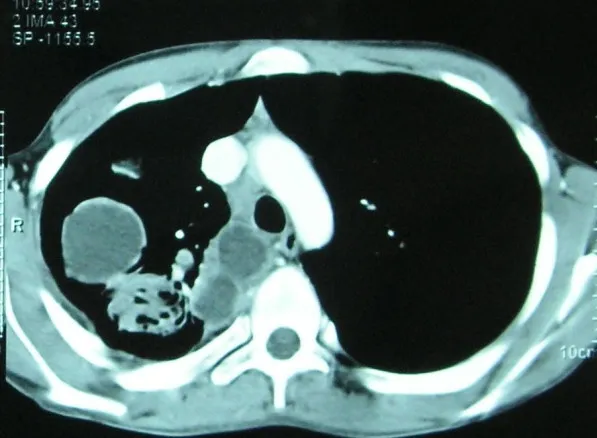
A cystic lesion 4 cm in diameter revealed by computed tomography in the posterior segment of the upper lobe of the right lung and multiple lesions neighboring the former, some of which were cystic and others solid (largest was 2 cm in diameter).
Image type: radiology (ct)